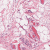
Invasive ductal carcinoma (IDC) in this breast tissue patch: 0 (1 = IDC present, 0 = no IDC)